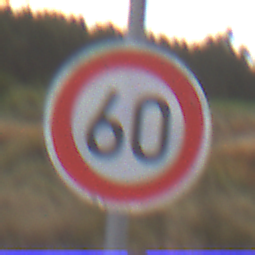
Verkehrszeichen: Geschwindigkeit60
Umgebung: Outdoor, Nature
Tageszeit: Midday
Wetter: Overcast
Licht: Natural
Jahreszeit: NotSpecified
Kontrast: LowContrast